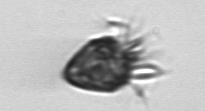
Label: Ciliophora